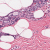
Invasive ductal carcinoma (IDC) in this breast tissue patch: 0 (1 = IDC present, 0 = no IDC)